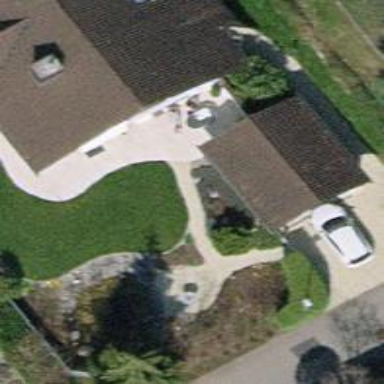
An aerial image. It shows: Garage building.